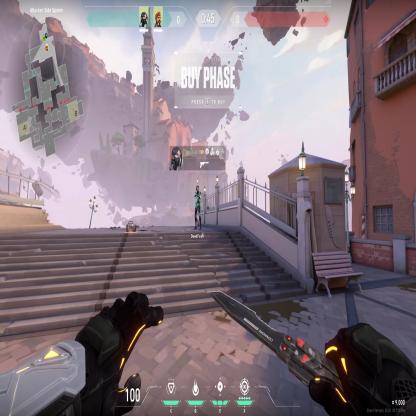
Label: dropped spike ; teammate